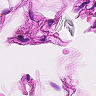
Metastatic tissue present: no